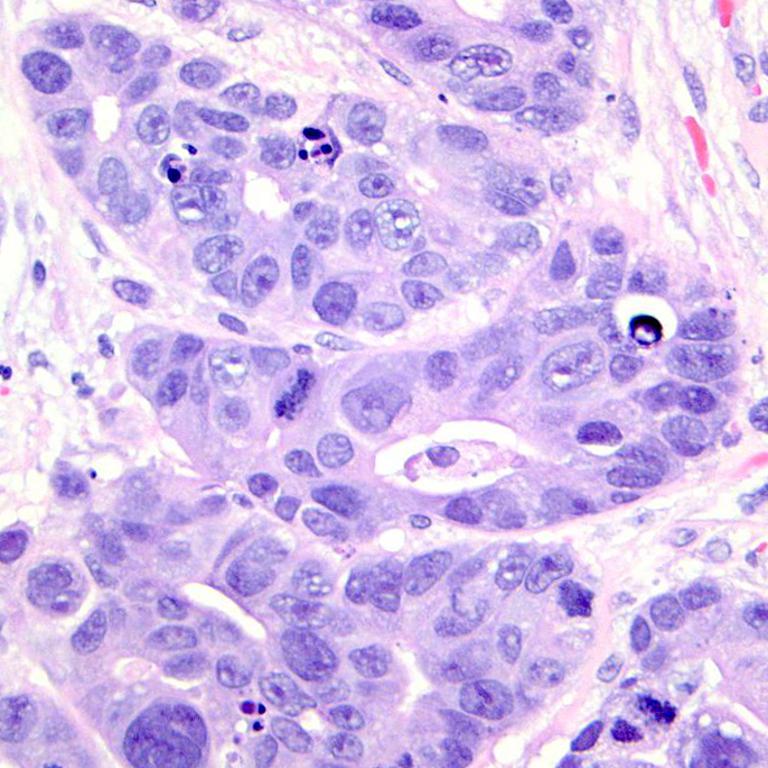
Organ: colon
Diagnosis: adenocarcinomas